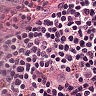
Metastatic tissue present: no